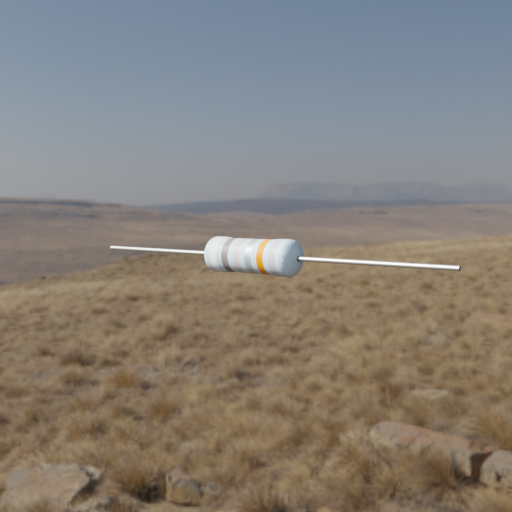
Resistor colour bands (in order): white, gray, silver, silver, orange, silver